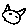
Label: cat